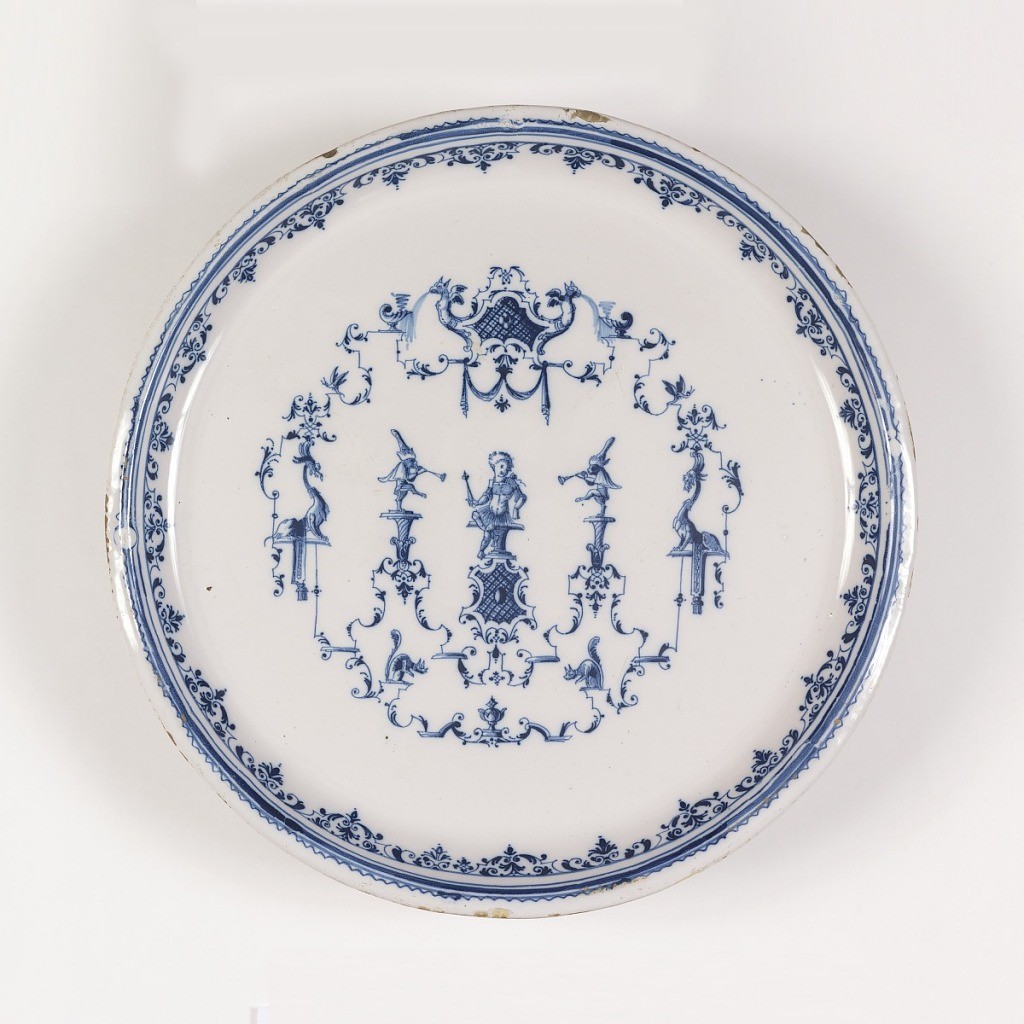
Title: Tazza
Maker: Clérissy Factory, established ca. 1686
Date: ca. 1720
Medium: Tin-glazed earthenware
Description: Circular form with blue and white grotesque decoration in the style of Jean Berain. Central figure is a seated youth dressed in classical garb, holding a scepter. Flanked by singeries and griffins. Below, two squirrels.